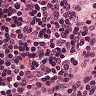
Metastatic tissue present: no